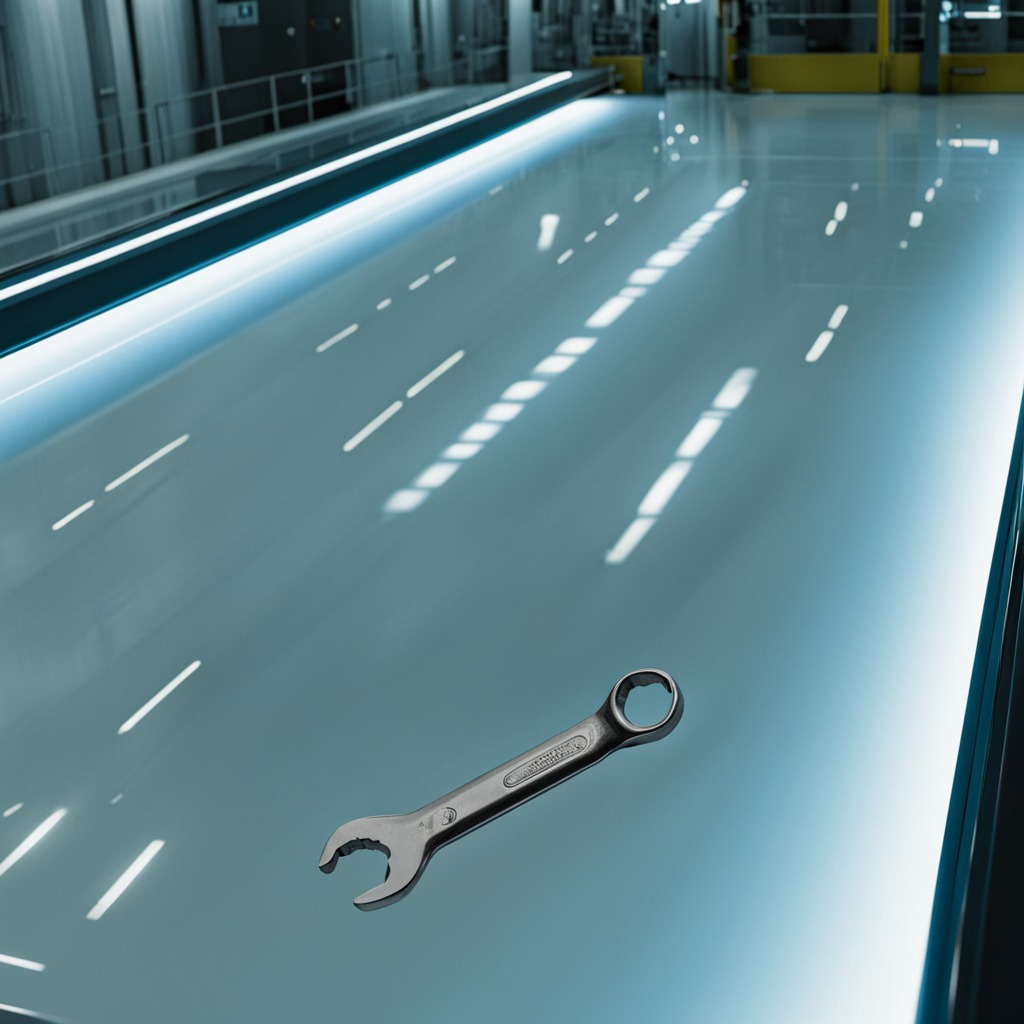
A wrench is lying on the table in the ship maintenance bay.